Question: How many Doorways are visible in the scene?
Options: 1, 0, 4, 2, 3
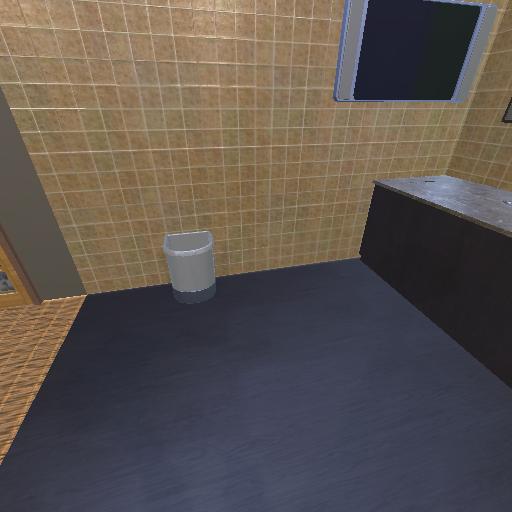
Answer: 1